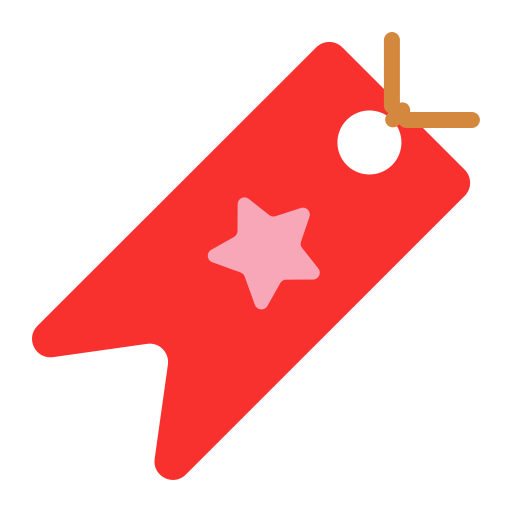
bookmark flat